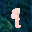
Label: 9